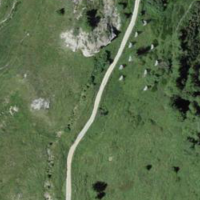
EUNIS habitat code: 26
Species observed at this site:
Rhododendron ferrugineum
Campanula barbata
Silene nutans
Vaccinium myrtillus
Botrychium lunaria
Bartsia alpina